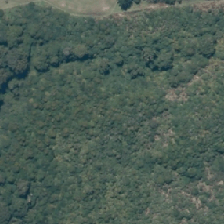
Land cover: broadleaved_indigenous_hardwood